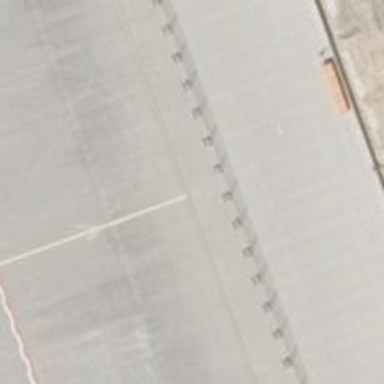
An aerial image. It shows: Parking position at the airport on concrete surface.